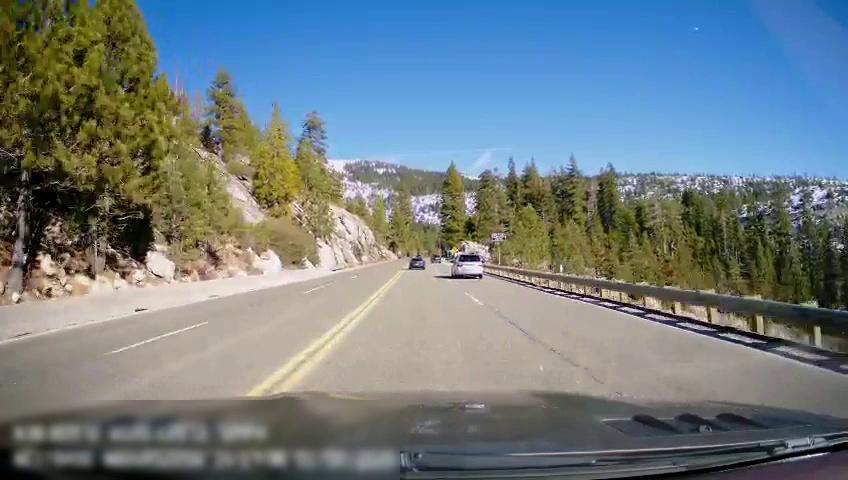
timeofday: Day
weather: Sunny
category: Drivable Space
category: Vehicles | SUV
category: Vehicles | Van
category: Vehicles | Car
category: Lanes | Opposite Lane
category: Lanes | Opposite Lane
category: Lanes | Opposite Lane
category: Lanes | Opposite Lane
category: Lanes | Current Lane
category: Lanes | Current Lane
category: Traffic | Signs